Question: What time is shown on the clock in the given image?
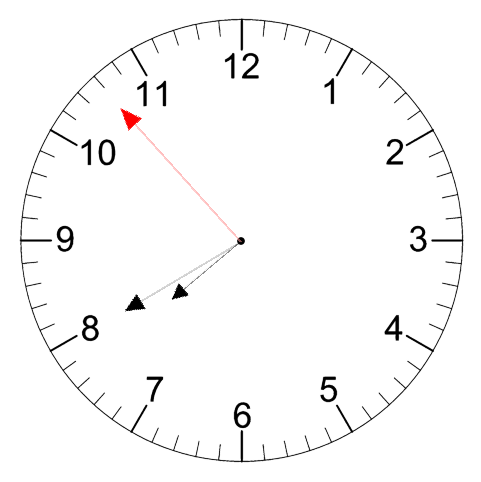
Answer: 07:39:53